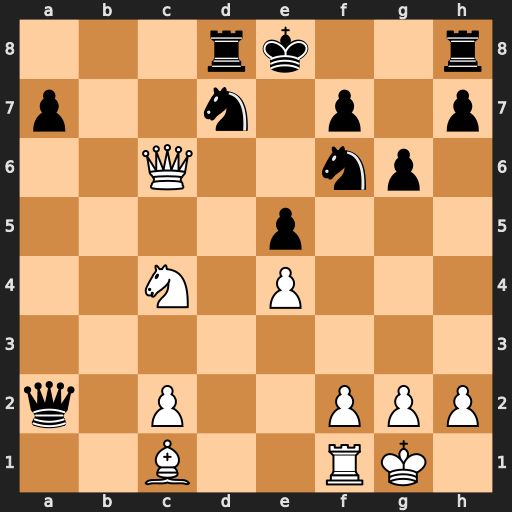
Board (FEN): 3rk2r/p2n1p1p/2Q2np1/4p3/2N1P3/8/q1P2PPP/2B2RK1
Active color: w
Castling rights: k
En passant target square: -
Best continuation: Ba3 Qxa3 Nxa3